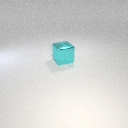
large cyan metal cube